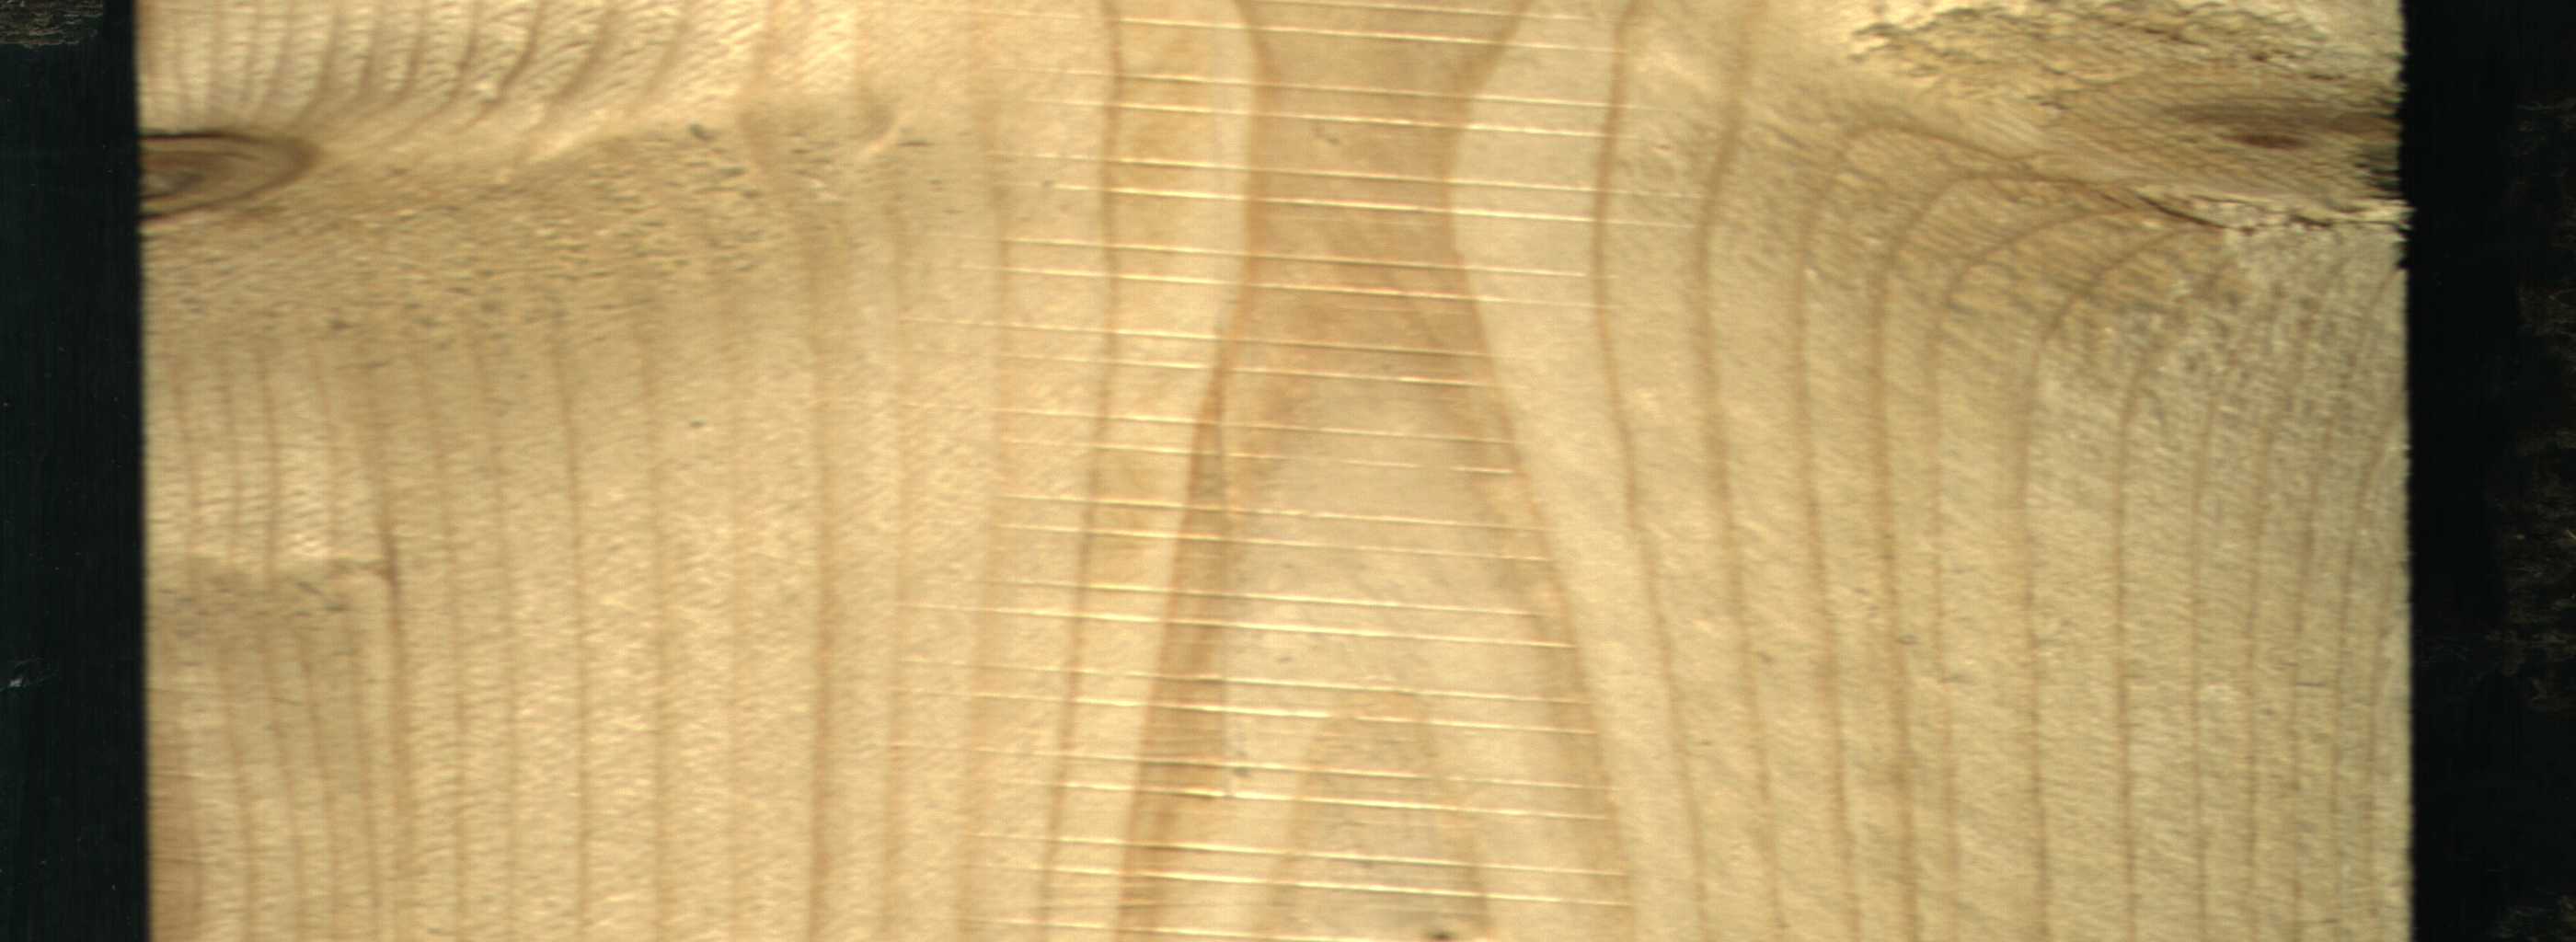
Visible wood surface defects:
Live_Knot
Live_Knot